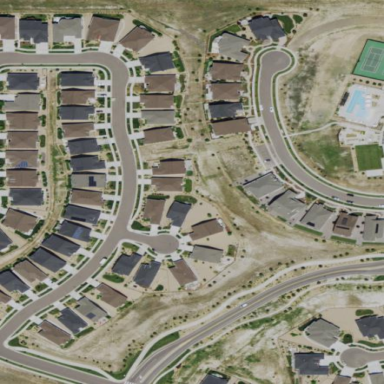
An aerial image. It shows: Residential area consisting of single-family homes.